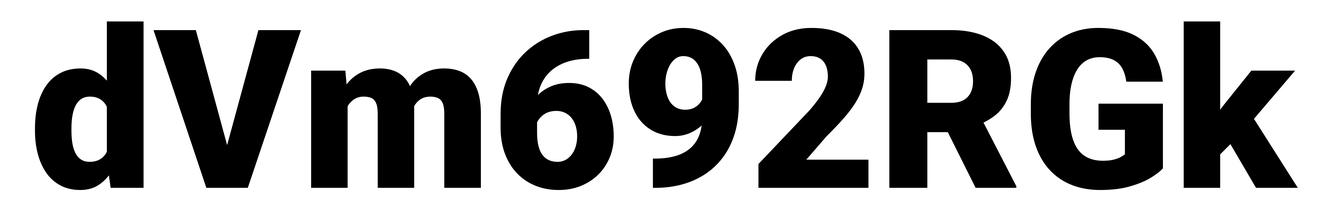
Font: Roboto_Black